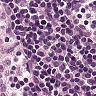
Metastatic tissue present: no